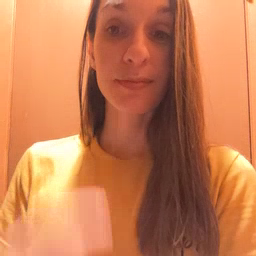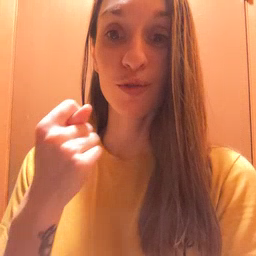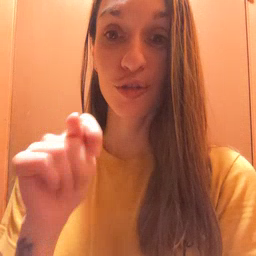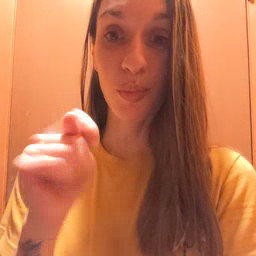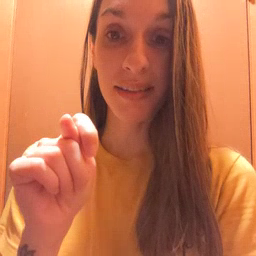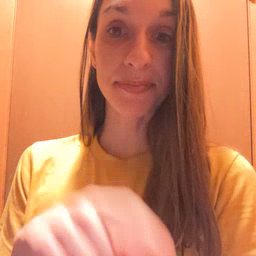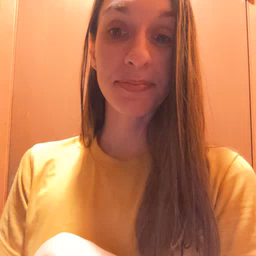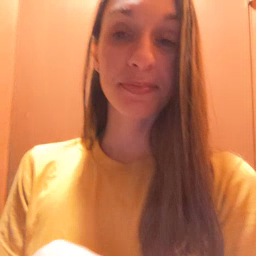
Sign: toy